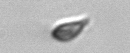
Label: Cryptophyta